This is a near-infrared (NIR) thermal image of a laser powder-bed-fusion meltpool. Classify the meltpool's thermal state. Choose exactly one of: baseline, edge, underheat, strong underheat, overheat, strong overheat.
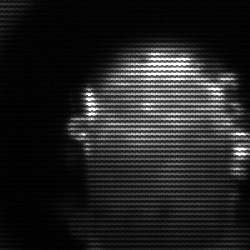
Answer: baseline